Question: I am creating a color palette with the following code:
'''
library(rgl)
fv.colors = colorRampPalette(c("white","tan4","green"))
colorlut = terrain.colors(100)[c(100,95,90,85,80,75:30,25,20,15,14:1)]
col = colorlut[fv-trnlim[1]+1 ]
'''
which gives this: (the color strip was created following the code provided <URL>

What I would like to have instead is a strip of white at 0, as I currently have, but then a clean break at 0.01 where the palette would at "tan4", rather than what it does now, i.e. go gradually from white to "tan4" (actually, at no point does it get as dark as tan4).
Apologies if it's a very simple answer but after many tries and much googling, I still can't work it out.
Thanks!
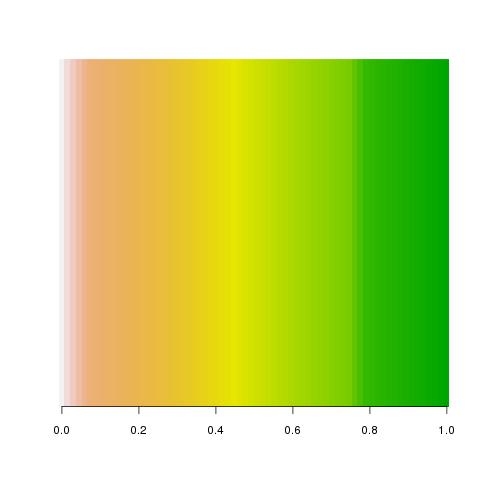
Answer: A small modification of your code seems to provide the answer you are after:
'''
fv.colors = colorRampPalette(c("white","tan4","green")) ## define the color ramp
colorlut = fv.colors(100)[c(1,seq(50,100,length.out=99))] ## select colors to use
plot(0:1,0:1,type='n',xaxs='i',yaxs='i') ## define the plotting area
## illustrate the vector of colors using rectangles
rect(seq(0,0.99,0.01),rep(0,100),seq(0.01,1,0.01),rep(1,100),col = colorlut,border = NA)
box() ## make sure that the graph's frame is not covered up
'''
The colours are a bit ugly to my eye, but you can adjust this by redefining the color ramp or the selection of colors from the ramp.